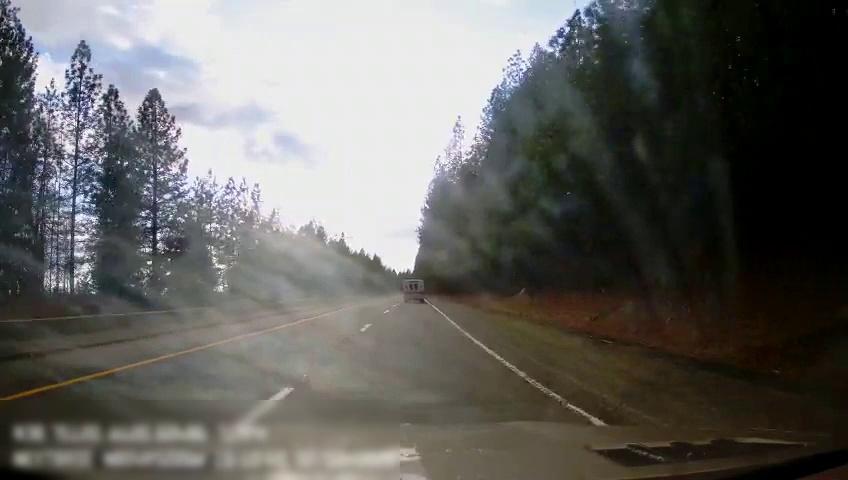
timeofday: Day
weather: Cloudy
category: Drivable Space
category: Drivable Space
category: Vehicles | Van
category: Lanes | Current Lane
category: Lanes | Alternate Lane
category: Lanes | Alternate Lane